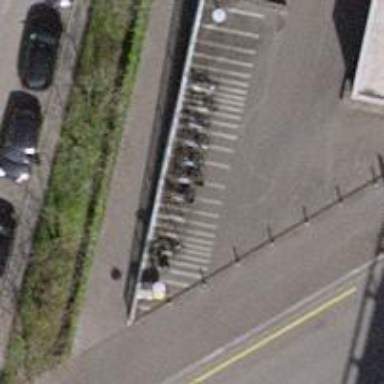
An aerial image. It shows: Bicycle parking area with stands.